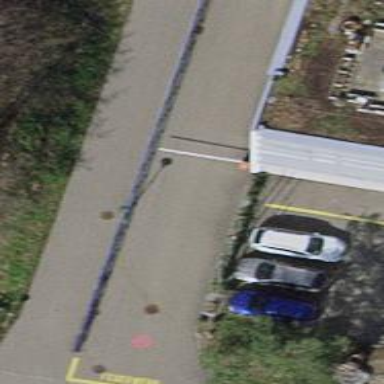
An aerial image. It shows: Lift gate barrier.